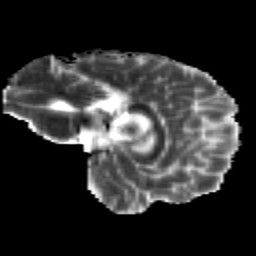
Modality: MD
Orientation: sagittal
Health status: healthy
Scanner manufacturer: siemens
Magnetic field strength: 3 T
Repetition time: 12 s
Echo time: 0.092 s